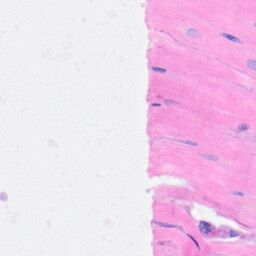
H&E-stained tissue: Heart